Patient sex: F
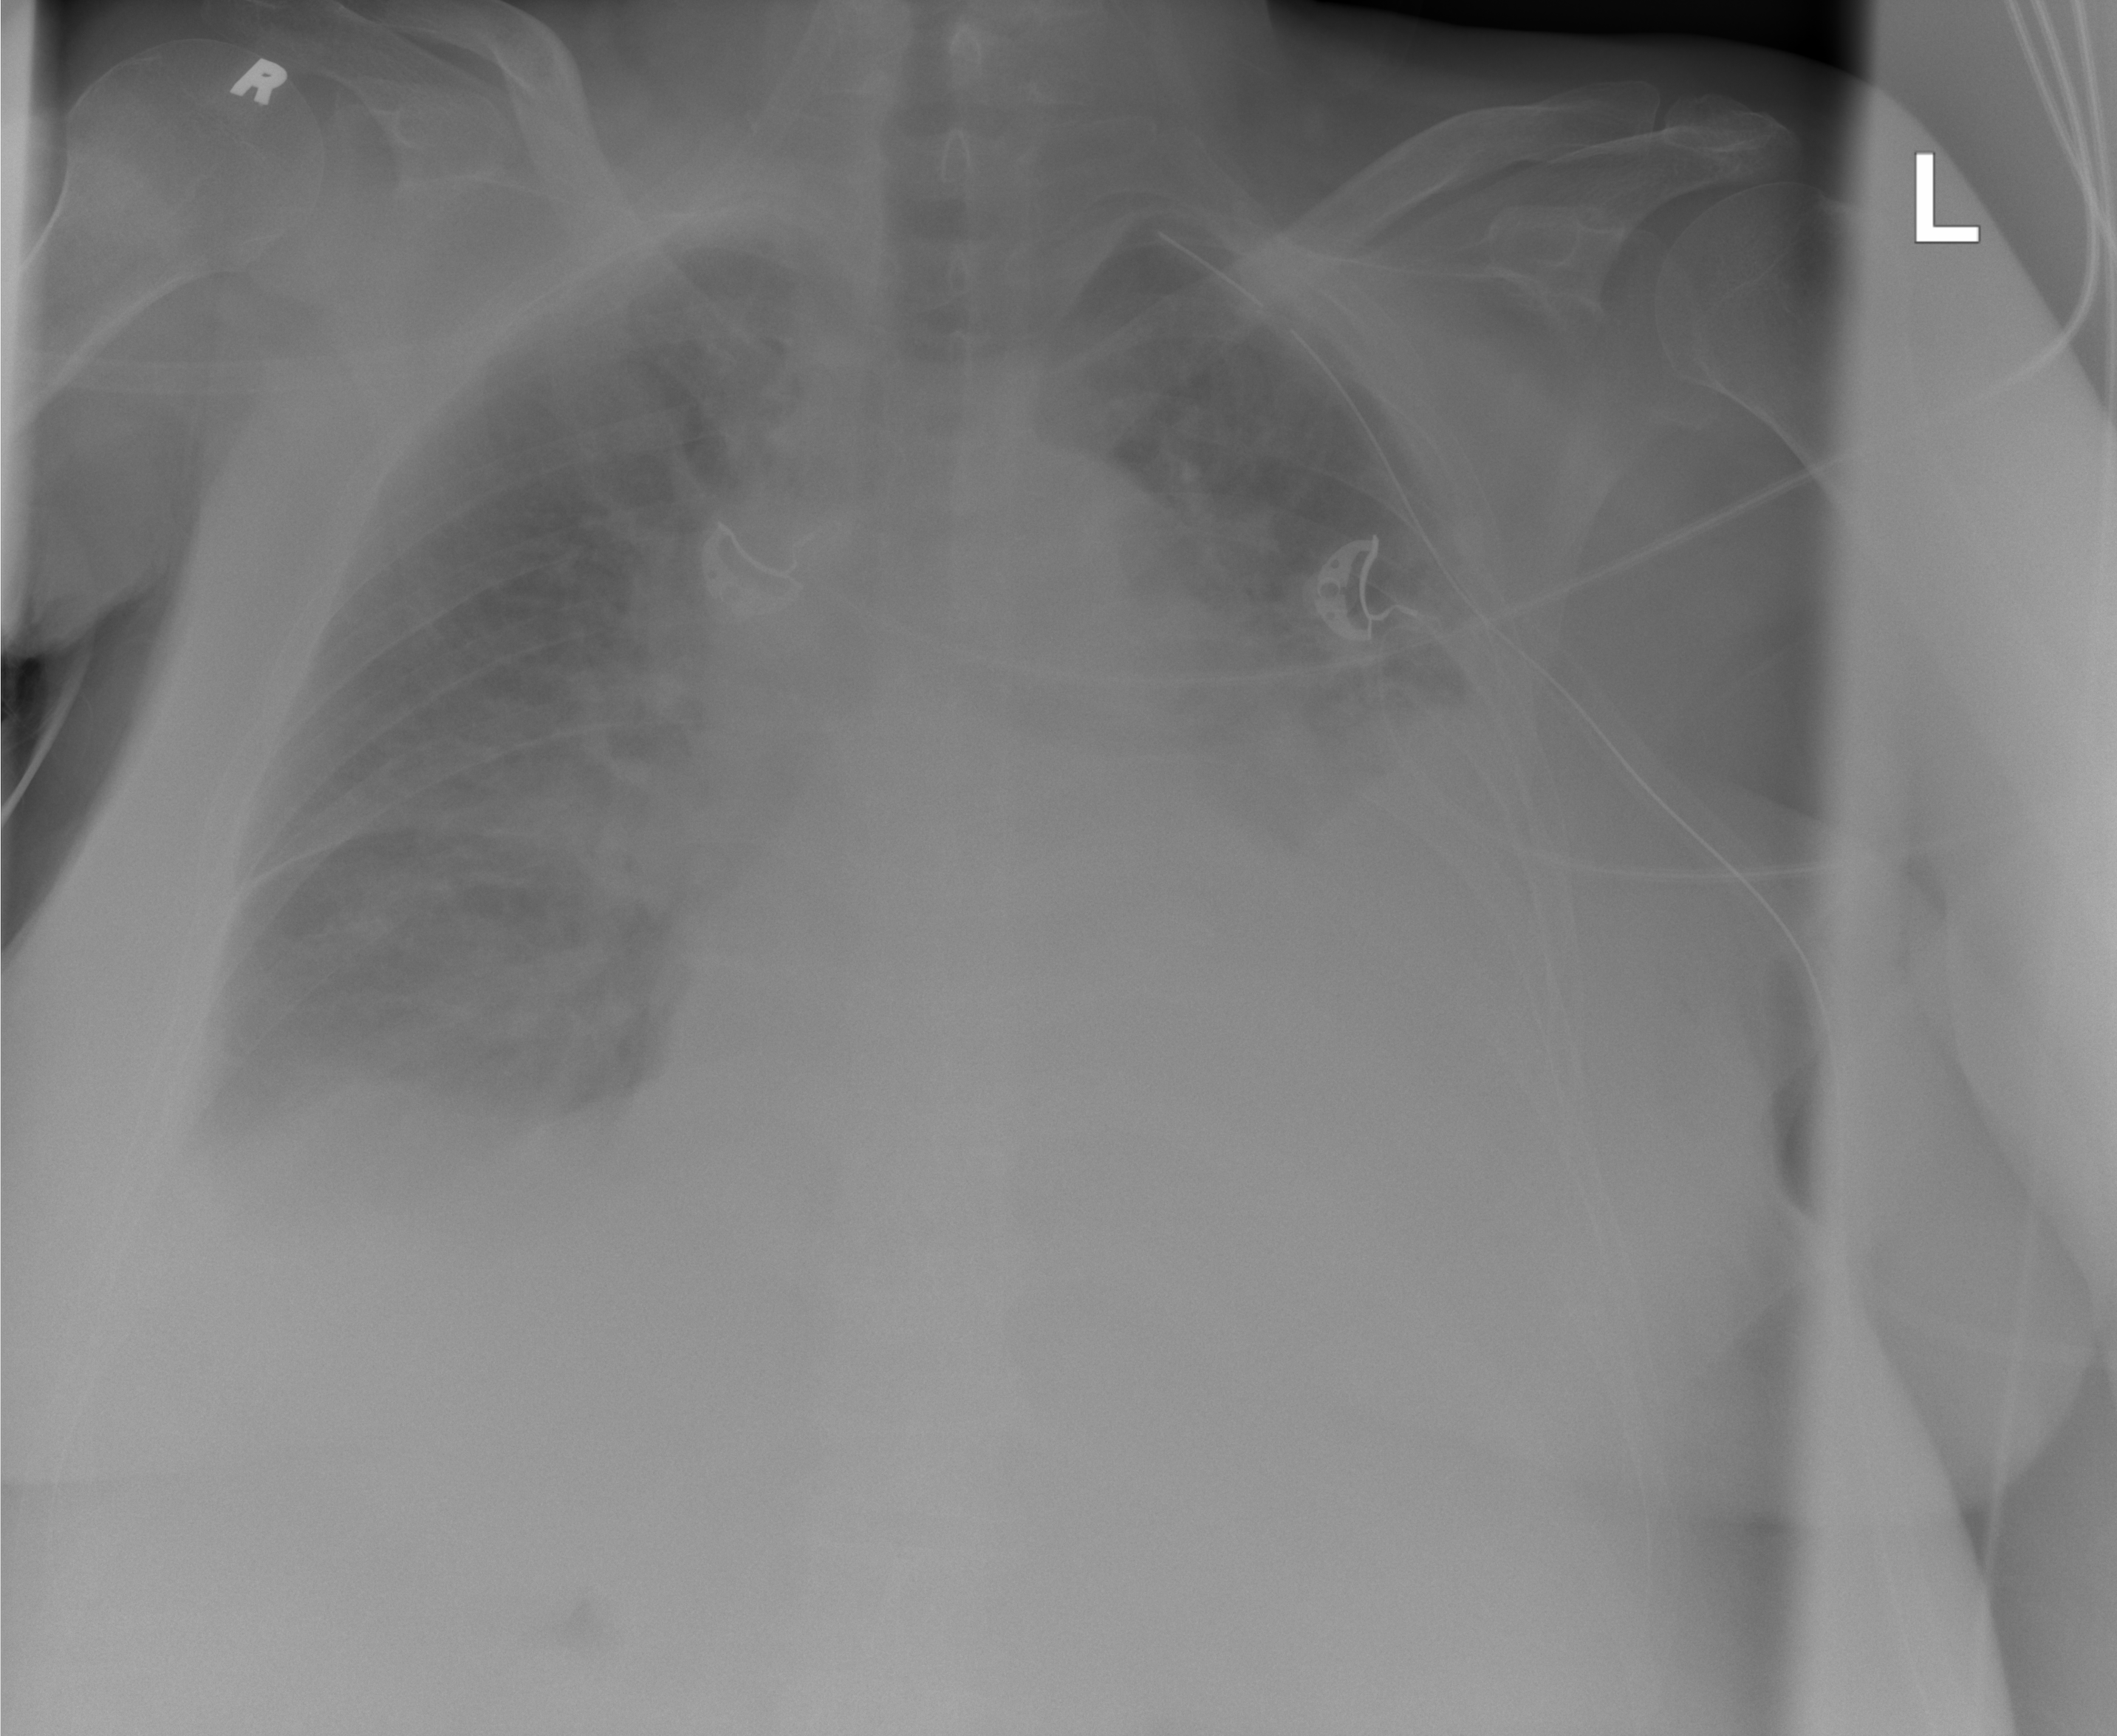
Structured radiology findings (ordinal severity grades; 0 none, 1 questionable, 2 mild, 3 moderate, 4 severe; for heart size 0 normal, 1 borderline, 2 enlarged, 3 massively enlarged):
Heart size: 2
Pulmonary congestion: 2
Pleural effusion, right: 3
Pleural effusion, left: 3
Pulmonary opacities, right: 2
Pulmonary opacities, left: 2
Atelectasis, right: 2
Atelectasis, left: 3